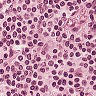
Metastatic tissue present: no